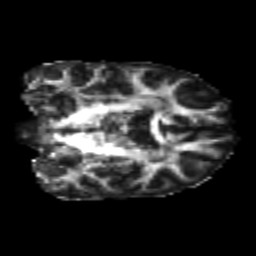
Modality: FA
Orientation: coronal
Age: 25
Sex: male
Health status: healthy
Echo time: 0.074 s